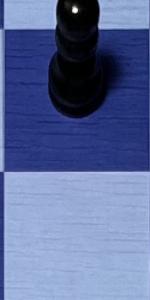
Label: Empty